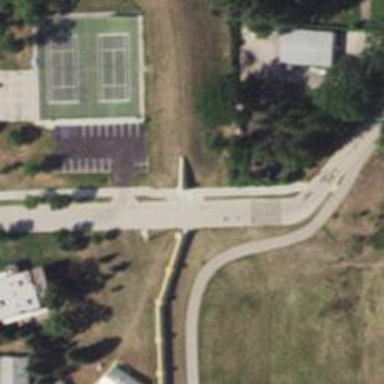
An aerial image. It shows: Service road designated as golf cart path.